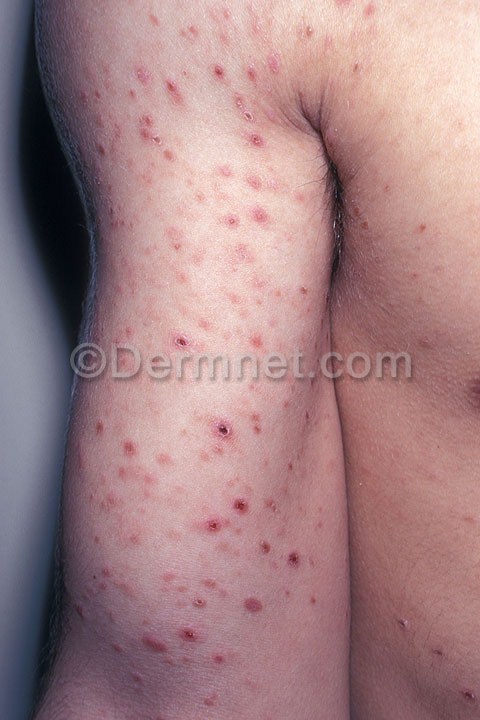
Disease: Psoriasis pictures Lichen Planus and related diseases